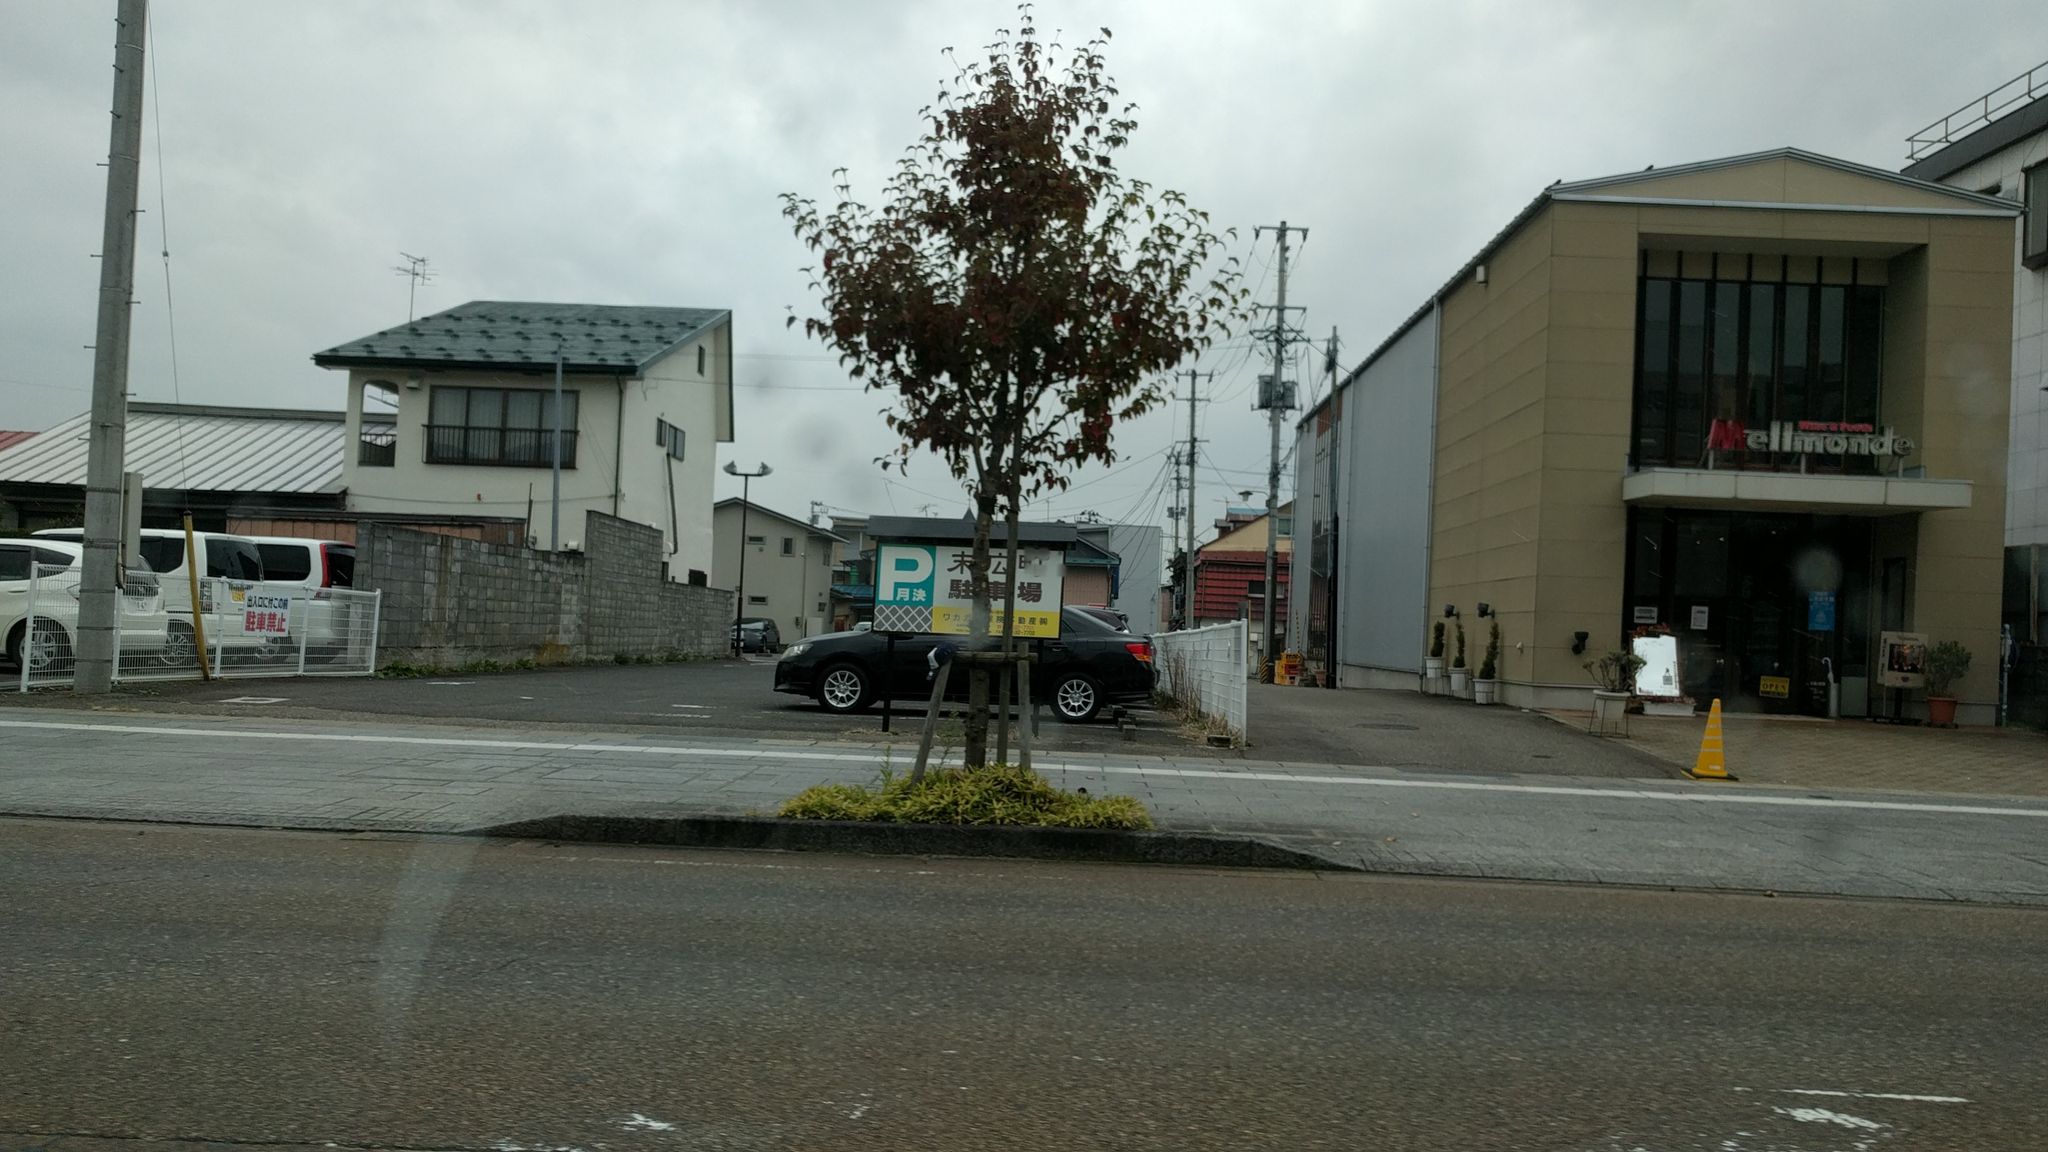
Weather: cloudy
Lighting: day
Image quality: good
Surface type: walking surface
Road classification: residential
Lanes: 2.0
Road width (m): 4
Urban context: urban centre
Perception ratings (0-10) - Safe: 5.17, Lively: 3.31, Beautiful: 6.65, Boring: 5.44, Depressing: 6.32, Wealthy: 1.77